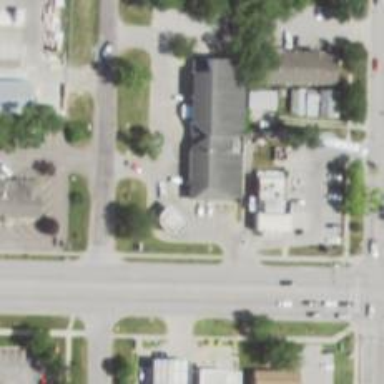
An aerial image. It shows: Convenience shop.